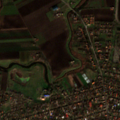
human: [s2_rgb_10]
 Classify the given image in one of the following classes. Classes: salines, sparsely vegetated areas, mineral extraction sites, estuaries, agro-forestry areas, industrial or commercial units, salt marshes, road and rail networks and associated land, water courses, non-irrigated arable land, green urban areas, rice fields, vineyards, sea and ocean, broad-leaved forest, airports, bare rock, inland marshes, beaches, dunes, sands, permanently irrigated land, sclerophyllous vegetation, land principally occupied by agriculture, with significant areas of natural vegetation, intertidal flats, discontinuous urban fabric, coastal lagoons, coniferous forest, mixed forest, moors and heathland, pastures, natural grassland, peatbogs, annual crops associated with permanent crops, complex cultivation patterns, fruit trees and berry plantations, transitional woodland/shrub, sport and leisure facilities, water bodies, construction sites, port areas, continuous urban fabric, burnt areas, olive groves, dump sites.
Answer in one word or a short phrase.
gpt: discontinuous urban fabric, sport and leisure facilities, non-irrigated arable land, complex cultivation patterns, water courses